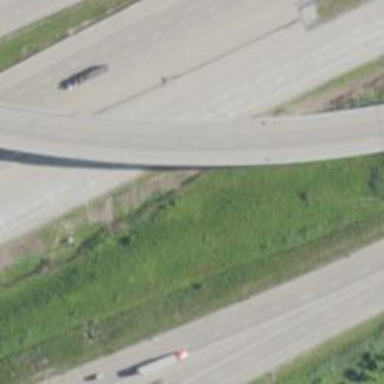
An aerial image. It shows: Bent on bridge.